Aerial crown-view tile of a tropical tree (Barro Colorado Island, Panama), acquired 20241112:
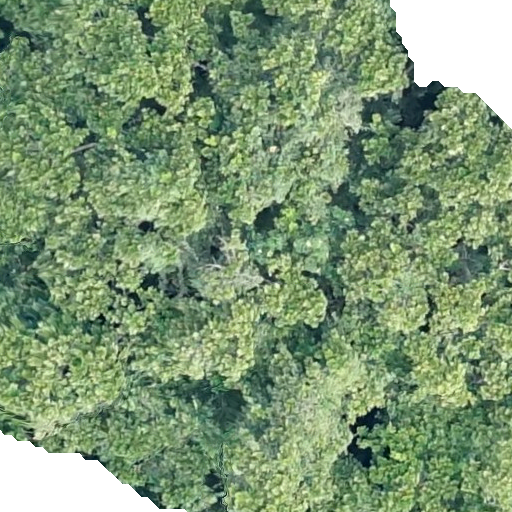
Species: Anacardium excelsum
GBIF accepted scientific name: Anacardium excelsum
Crown area: 523.988 m²